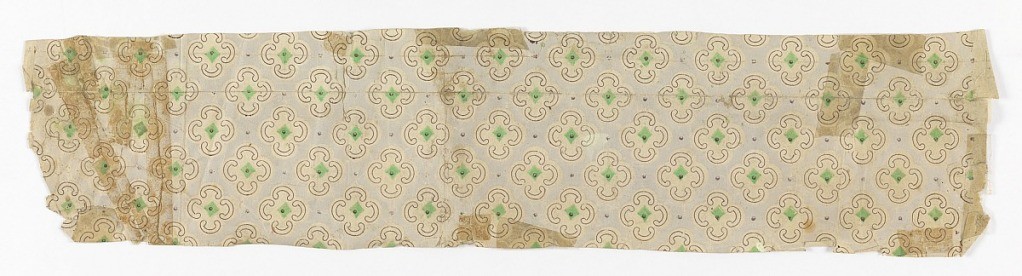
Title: Sidewall
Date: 1840–70
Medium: Machine-printed on continuous paper
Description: Three fragments of the same design printed in two colorways: a) small green diamonds in brown cartouches with gray background; b and c) small brown diamonds in blue cartouches with off-white background.